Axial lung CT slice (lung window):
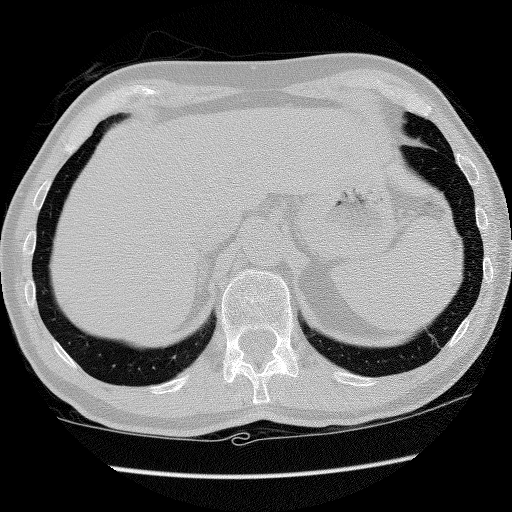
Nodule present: no